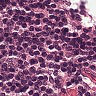
Metastatic tissue present: no